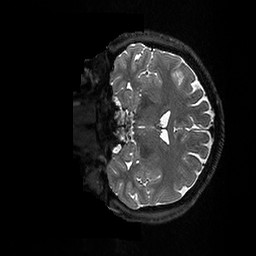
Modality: T2w
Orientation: coronal
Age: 32
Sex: male
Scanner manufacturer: ge
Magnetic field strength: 3 T
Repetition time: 3.202 s
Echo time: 0.06683 s